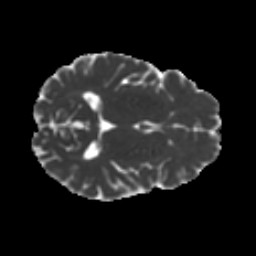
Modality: MD
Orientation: axial
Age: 42
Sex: female
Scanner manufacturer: ge
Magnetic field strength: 3 T
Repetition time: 7.8 s
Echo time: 0.0606 s